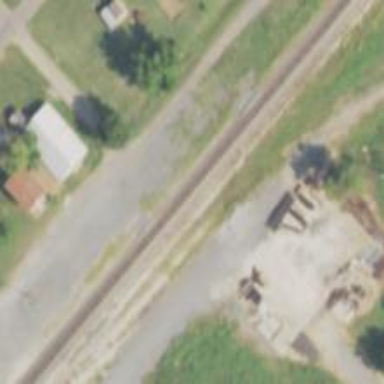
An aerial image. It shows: Abandoned railway.